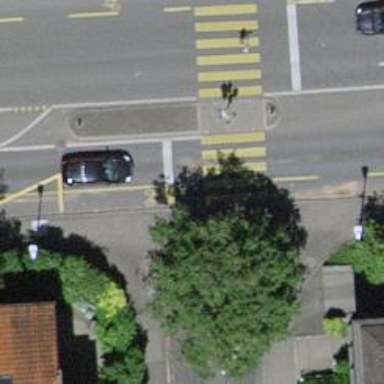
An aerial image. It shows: Kerb serving as barrier.